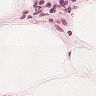
Metastatic tissue present: no